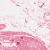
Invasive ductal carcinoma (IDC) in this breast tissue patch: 0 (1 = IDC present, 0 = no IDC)